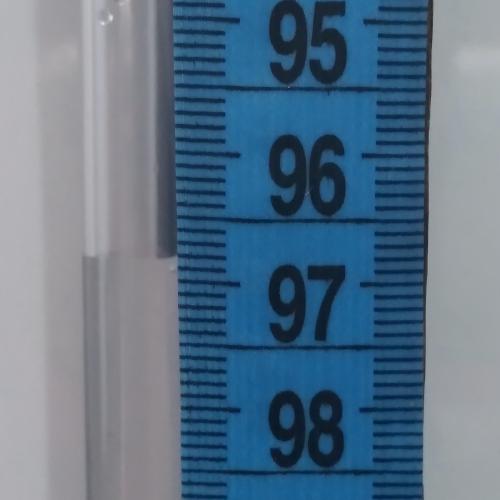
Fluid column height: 96.8 cm